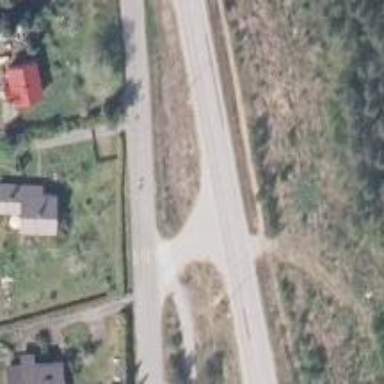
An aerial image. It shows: Asphalt road classified as tertiary.